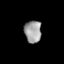
Tissue: lung
Cell type: Epithelial cells
Senescence score: 0.2147
Nuclear area (px): 371
Mean DAPI intensity: 156.841